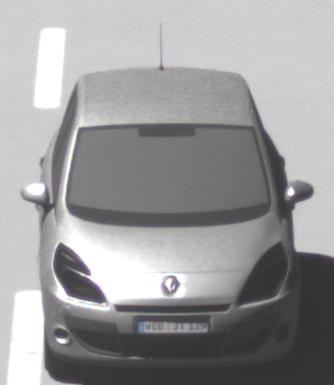
Make: Renault
Model: Scénic 1.6 16V 110
Detailed model: Scénic (III)
Model produced from: 2009/06
Model produced until: 2010/08
Doors: 5
Color: white
Road condition: dry road
Daytime: midday
Contrast: high contrast